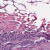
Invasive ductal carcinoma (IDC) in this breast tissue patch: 1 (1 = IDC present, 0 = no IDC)